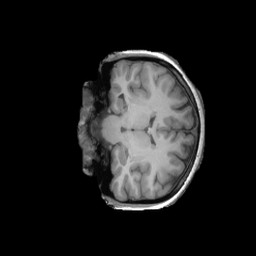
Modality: T1w
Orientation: coronal
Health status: ill
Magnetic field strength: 3 T